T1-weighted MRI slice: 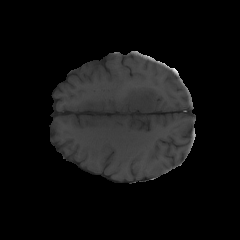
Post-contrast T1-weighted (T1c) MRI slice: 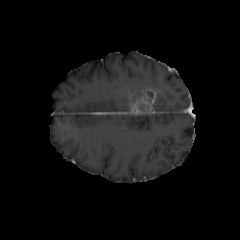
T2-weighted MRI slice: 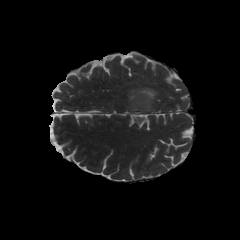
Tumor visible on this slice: yes